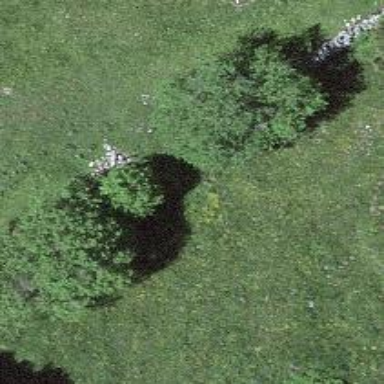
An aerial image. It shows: Wall made of dry stone.